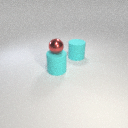
large cyan rubber cylinder to the right of large cyan rubber cylinder